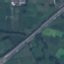
Land use / land cover class: Highway